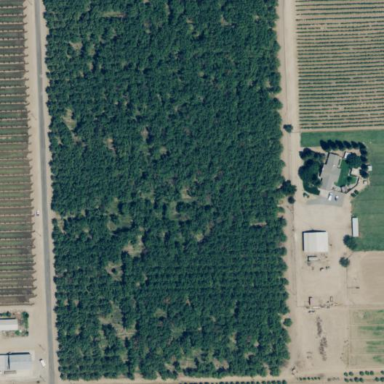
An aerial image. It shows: Orchard filled with almond trees.